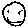
Label: smiley face